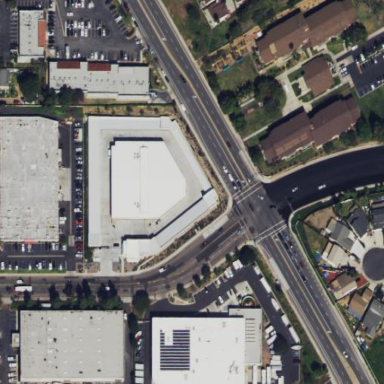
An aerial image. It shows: Building housing storage rental shop.